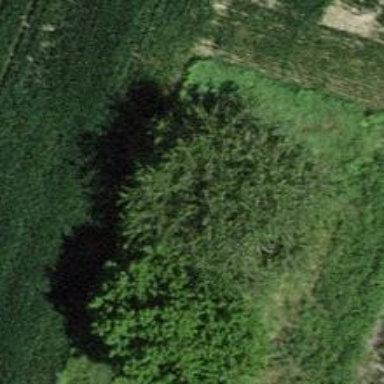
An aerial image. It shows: Agricultural area with deciduous broadleaved trees.